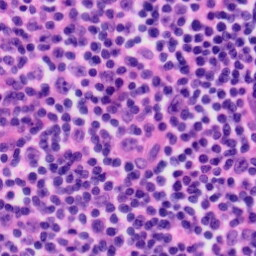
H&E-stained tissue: Tonsil